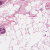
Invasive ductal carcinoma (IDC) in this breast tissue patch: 0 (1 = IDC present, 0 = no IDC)